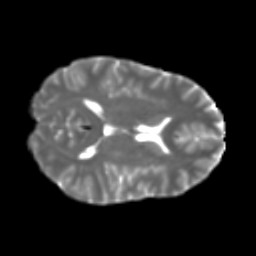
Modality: T2w
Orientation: axial
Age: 31
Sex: female
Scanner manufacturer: ge
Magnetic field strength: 3 T
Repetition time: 7.8 s
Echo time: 0.0606 s